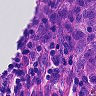
Metastatic tissue present: yes